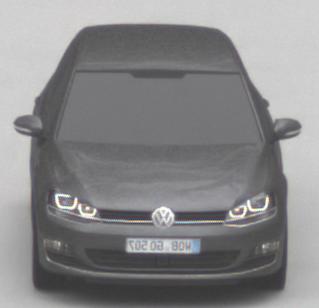
Make: VW
Model: Golf 1.2 TSI BMT
Detailed model: Golf (VII)
Model produced from: 2012/11
Model produced until: 2014/05
Doors: 3
Color: gray
Road condition: dry road
Daytime: morning or afternoon
Contrast: low contrast